Field crop: maize
Growth stage: 2
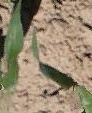
Species: maize